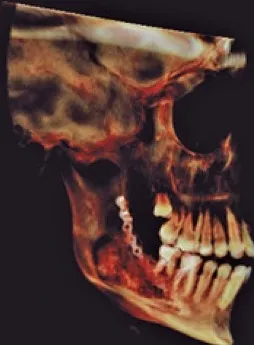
(E) Computed tomography. Tri-dimensional reconstruction for follow-up after the surgery.
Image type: radiology (ct)